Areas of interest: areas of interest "Far East Company"
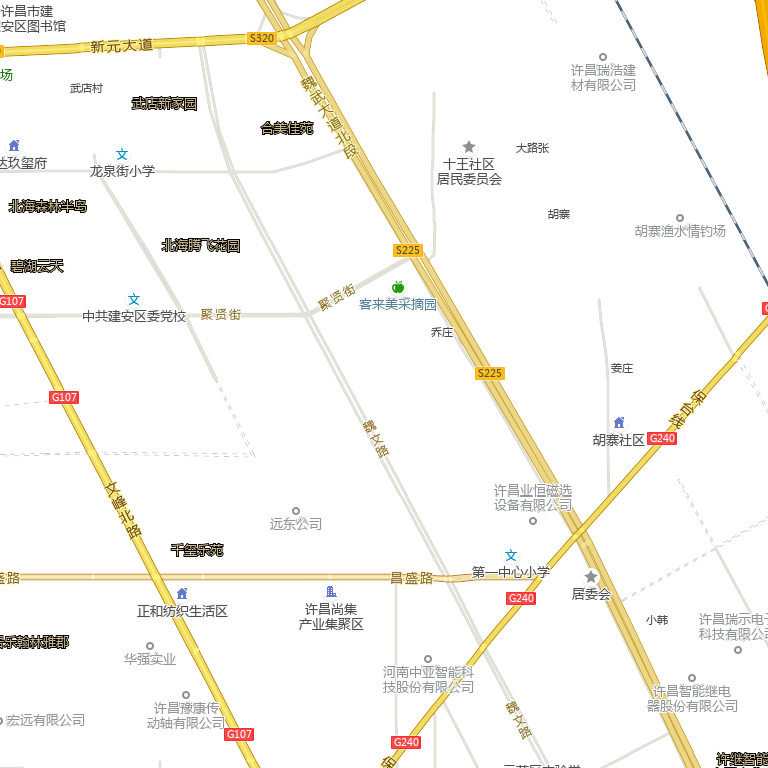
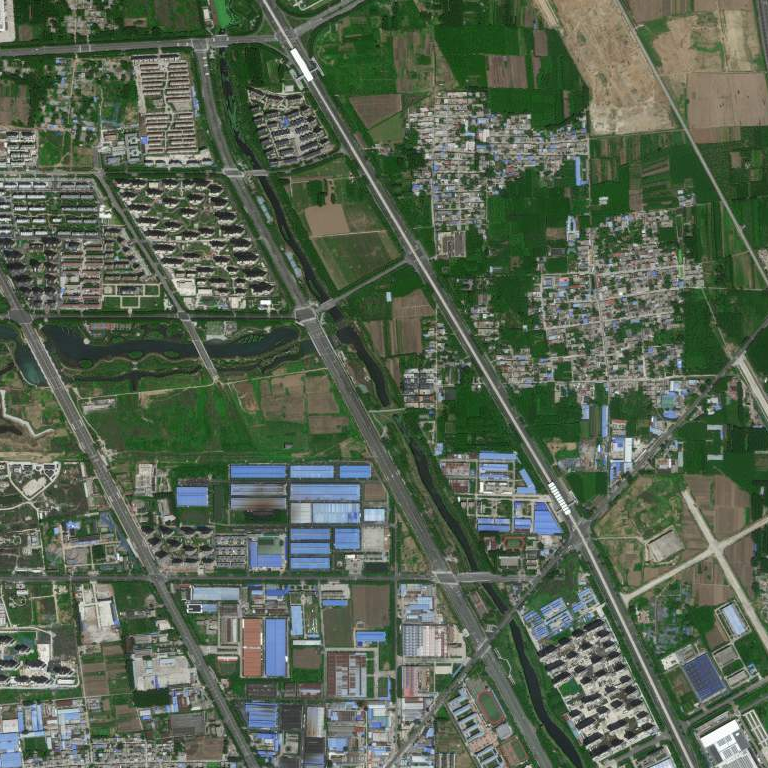